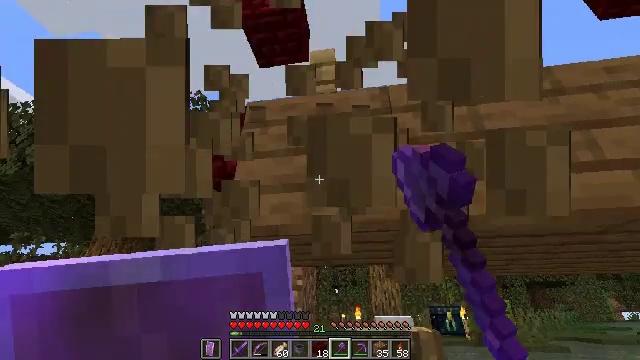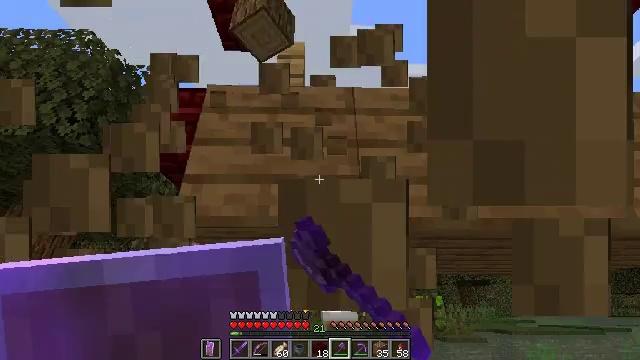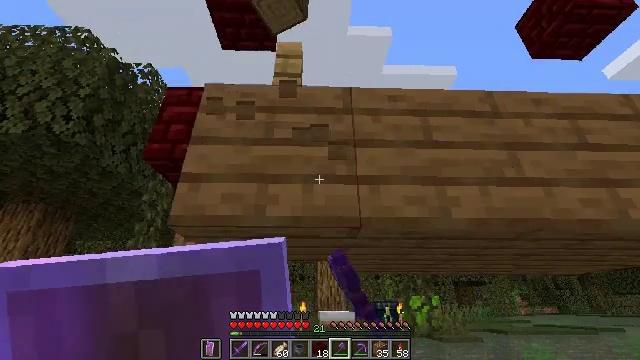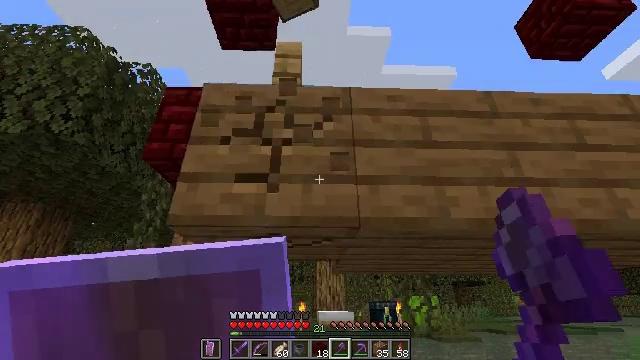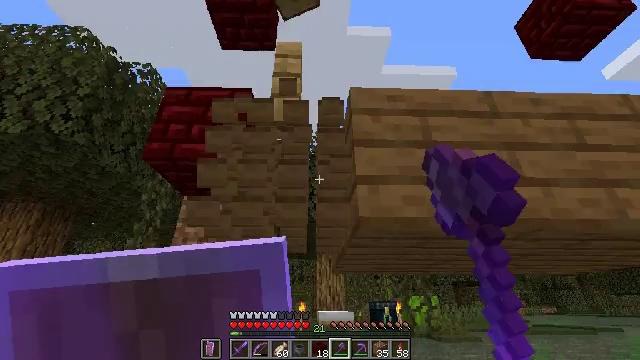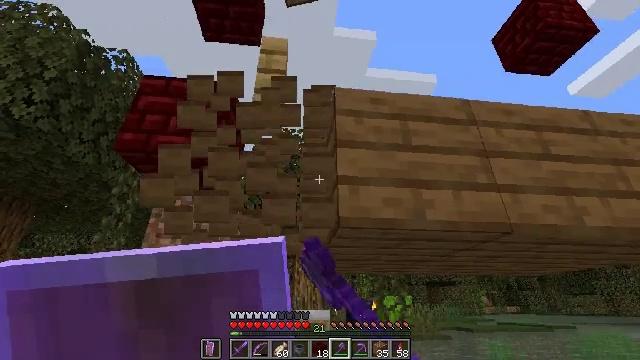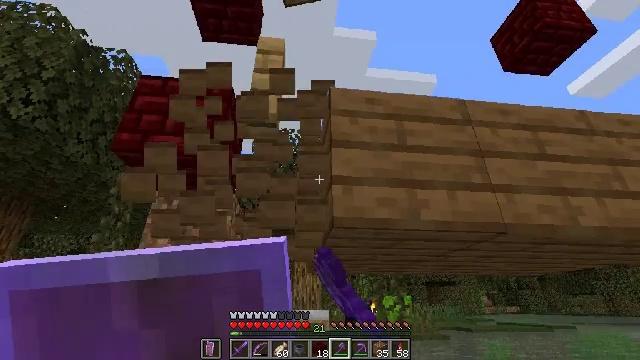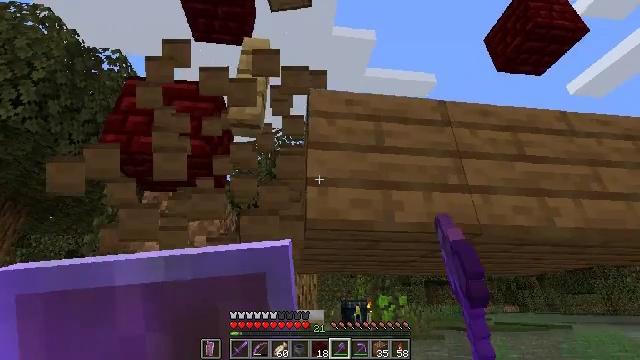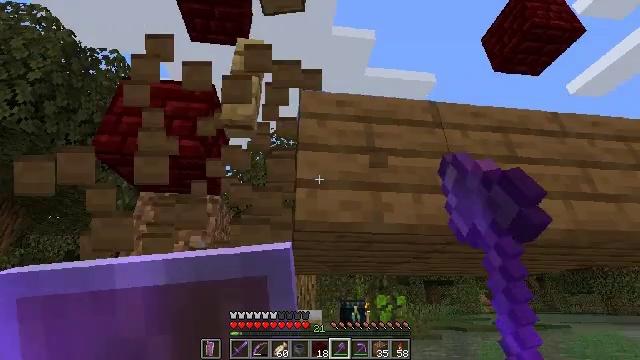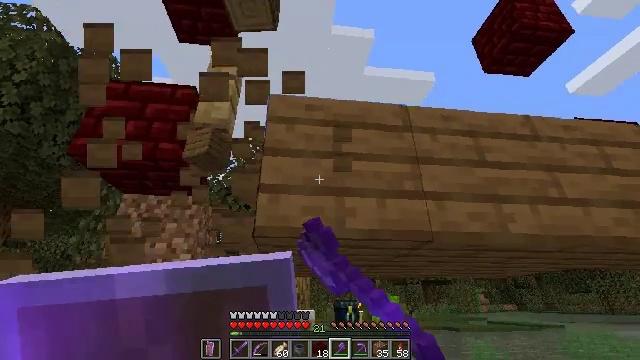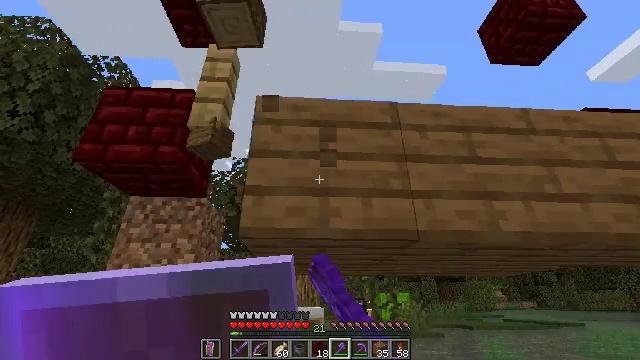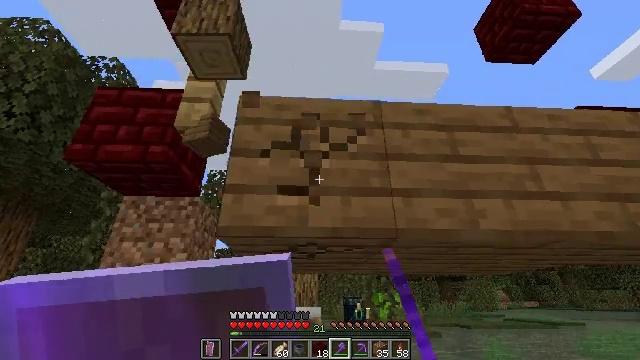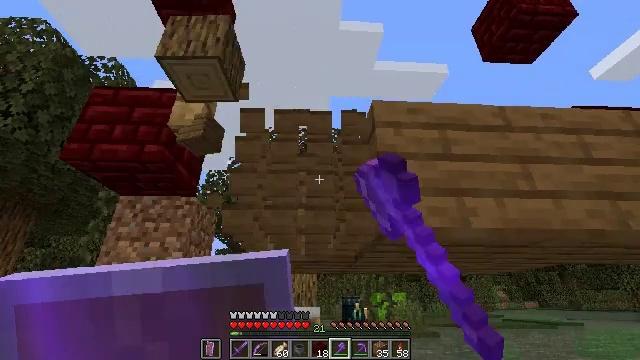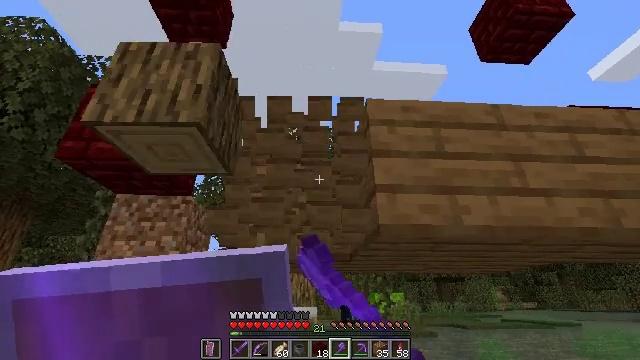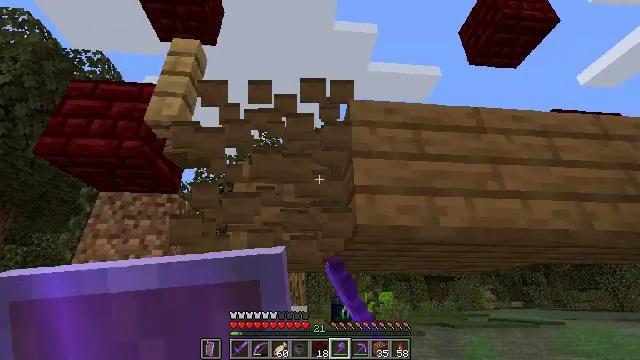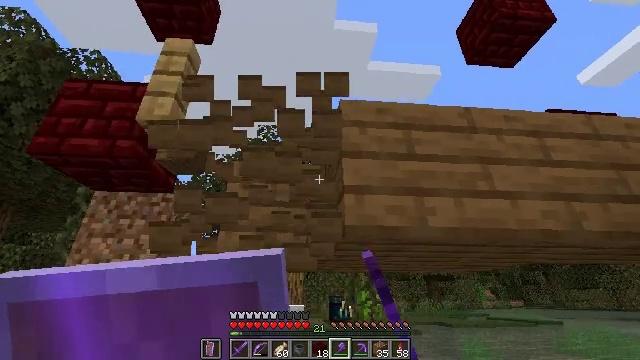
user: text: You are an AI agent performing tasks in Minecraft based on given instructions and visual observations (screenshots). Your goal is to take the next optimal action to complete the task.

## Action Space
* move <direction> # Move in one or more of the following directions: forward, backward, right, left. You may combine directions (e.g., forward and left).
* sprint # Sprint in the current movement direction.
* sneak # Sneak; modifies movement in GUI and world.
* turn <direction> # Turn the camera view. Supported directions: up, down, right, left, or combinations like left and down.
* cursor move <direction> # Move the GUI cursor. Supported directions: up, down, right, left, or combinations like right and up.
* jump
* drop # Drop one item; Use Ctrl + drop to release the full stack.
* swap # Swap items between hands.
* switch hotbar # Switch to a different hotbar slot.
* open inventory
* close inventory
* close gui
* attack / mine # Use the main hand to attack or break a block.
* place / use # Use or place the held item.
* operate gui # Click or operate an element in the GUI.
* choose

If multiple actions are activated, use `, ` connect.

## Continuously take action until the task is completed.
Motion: motion action
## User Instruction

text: Collect spruce planks from an old building.
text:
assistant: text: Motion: turn right, attack / mine
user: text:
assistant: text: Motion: attack / mine
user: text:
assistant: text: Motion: attack / mine
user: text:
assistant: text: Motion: attack / mine
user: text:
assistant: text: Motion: turn right, attack / mine
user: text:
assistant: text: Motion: move right, attack / mine
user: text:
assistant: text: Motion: move right, attack / mine
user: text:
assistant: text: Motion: move right, attack / mine
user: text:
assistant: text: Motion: move right, attack / mine
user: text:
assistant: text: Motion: turn left, attack / mine
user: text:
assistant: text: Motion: attack / mine
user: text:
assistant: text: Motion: attack / mine
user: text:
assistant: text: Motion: attack / mine
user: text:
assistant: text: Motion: move right, turn right, attack / mine
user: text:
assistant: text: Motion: move right, attack / mine
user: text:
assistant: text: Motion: attack / mine
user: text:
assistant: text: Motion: attack / mine
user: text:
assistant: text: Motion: attack / mine
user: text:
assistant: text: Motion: turn right, attack / mine
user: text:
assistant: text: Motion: turn right and down, attack / mine
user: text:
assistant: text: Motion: move right, turn right and down, attack / mine
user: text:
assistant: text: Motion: move right, attack / mine
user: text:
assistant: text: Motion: move right, attack / mine
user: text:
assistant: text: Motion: attack / mine
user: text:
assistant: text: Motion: turn left, attack / mine
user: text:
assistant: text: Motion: attack / mine
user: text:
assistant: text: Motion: turn left, attack / mine
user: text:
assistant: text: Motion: turn left, attack / mine
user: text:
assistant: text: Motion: attack / mine
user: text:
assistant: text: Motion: attack / mine